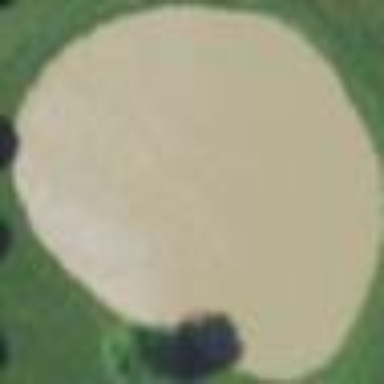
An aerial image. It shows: Pond surrounded by natural water.